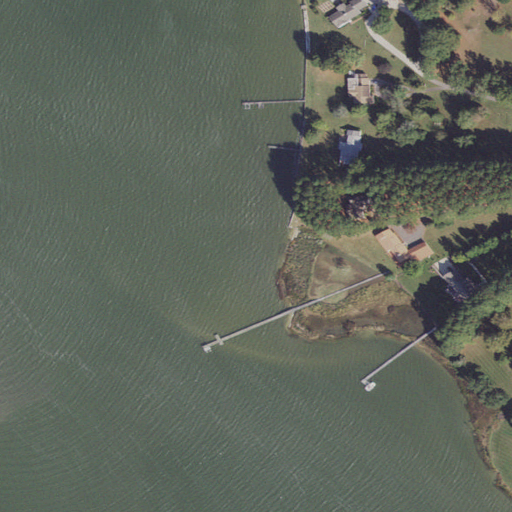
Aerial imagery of cape in Virginia named Onley Point containing open water, cultivated crops, herbaceous wetlands, evergreen forest, low intensity development, open development, barren land, and grassland